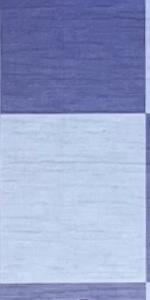
Label: Pawn_Black